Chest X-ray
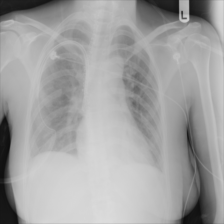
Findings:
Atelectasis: negative
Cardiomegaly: negative
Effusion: negative
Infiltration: negative
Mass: negative
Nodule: negative
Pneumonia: negative
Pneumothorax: positive
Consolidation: negative
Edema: negative
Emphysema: negative
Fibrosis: negative
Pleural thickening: negative
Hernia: negative